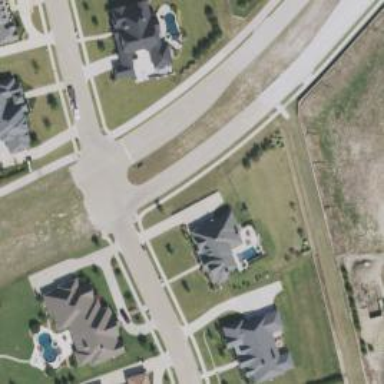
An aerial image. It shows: Residential road.